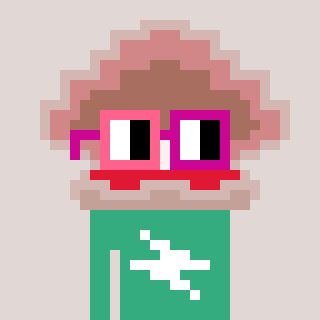
a pixel art character with square pink and red glasses, a oyster-shaped head and a teal-colored body on a warm background